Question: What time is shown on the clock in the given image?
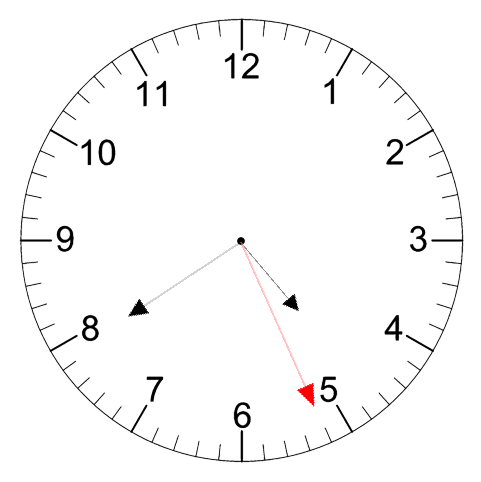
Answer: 04:39:26